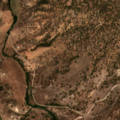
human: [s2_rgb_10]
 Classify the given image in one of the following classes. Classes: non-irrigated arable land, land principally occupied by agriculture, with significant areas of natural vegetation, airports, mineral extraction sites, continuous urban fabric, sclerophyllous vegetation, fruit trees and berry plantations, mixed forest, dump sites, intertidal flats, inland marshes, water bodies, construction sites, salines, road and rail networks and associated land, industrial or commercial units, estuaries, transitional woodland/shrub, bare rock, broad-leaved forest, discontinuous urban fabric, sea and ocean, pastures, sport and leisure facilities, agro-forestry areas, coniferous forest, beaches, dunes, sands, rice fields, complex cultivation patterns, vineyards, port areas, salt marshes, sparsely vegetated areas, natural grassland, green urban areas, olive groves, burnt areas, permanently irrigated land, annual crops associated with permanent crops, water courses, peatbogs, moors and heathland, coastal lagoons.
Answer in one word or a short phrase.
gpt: pastures, annual crops associated with permanent crops, agro-forestry areas, broad-leaved forest